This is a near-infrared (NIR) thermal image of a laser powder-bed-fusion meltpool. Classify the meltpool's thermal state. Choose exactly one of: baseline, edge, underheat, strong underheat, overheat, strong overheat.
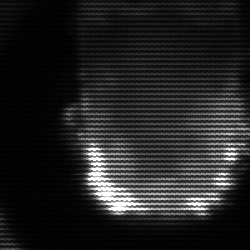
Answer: baseline